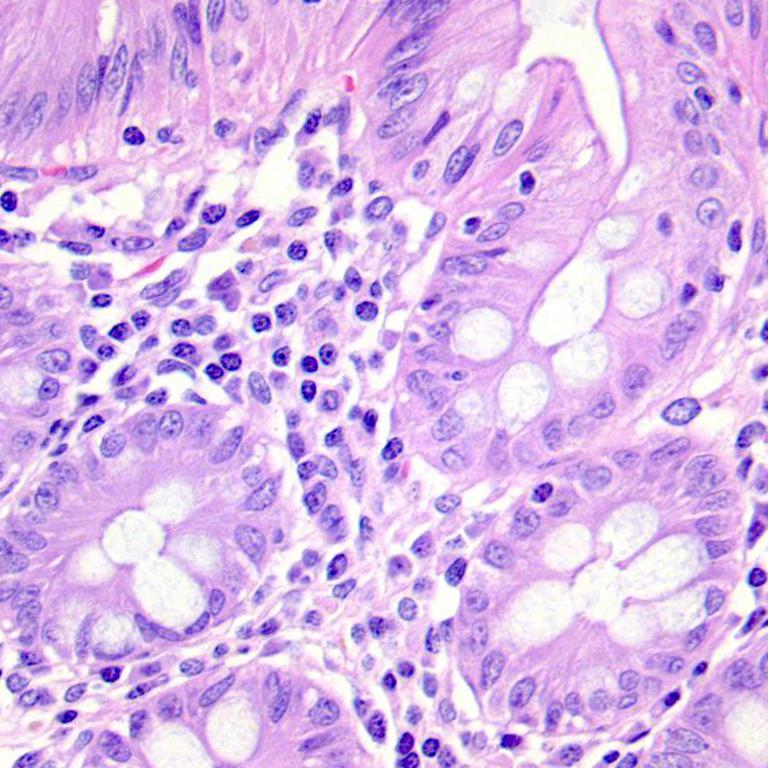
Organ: colon
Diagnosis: benign